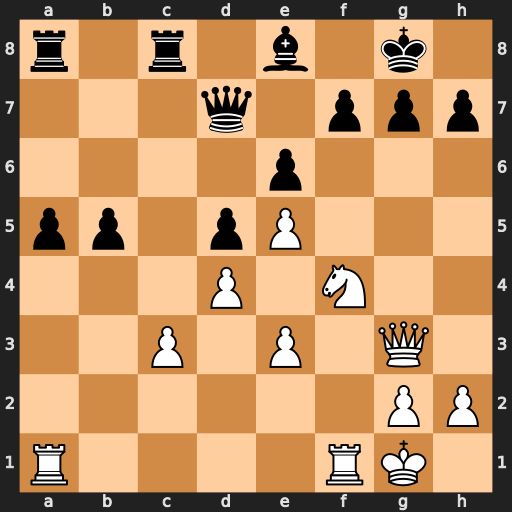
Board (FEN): r1r1b1k1/3q1ppp/4p3/pp1pP3/3P1N2/2P1P1Q1/6PP/R4RK1
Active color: w
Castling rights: -
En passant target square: -
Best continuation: Nh5 f5 Nf6+ Kh8 Nxd7